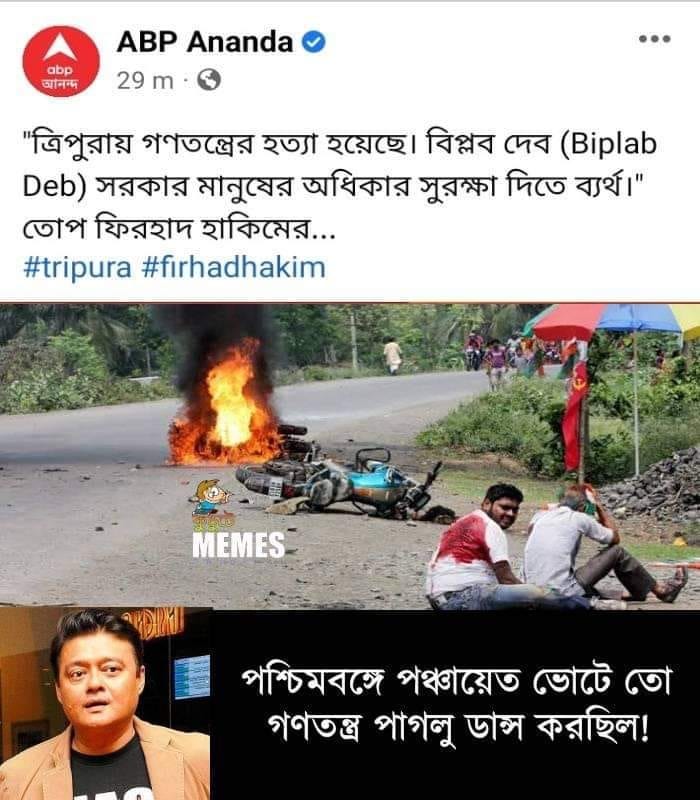
Text: "ত্রিপুরায় গণতন্ত্রের হত্যা হয়েছে। বিপ্লব দেব সরকার মানুষের অধিকার সুরক্ষা দিতে ব্যর্থ।" তোপ ফিরহাদ হাকিমের... পশ্চিমবঙ্গে পঞ্চায়েত ভোটে তো গণতন্ত্র পাগলু ডান্স করছিল!
Label: Hate
Hate category: Political
Targeted group: Organization